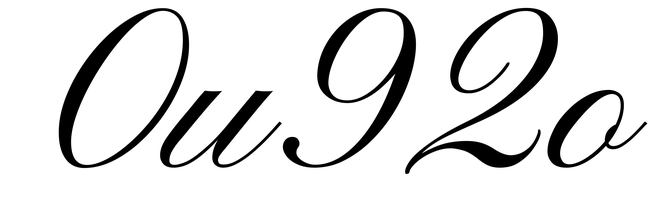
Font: PinyonScript-Regular